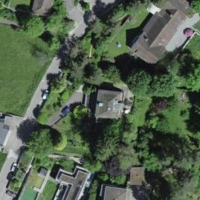
EUNIS habitat code: 55
Species observed at this site:
Lathyrus vernus
Acer negundo